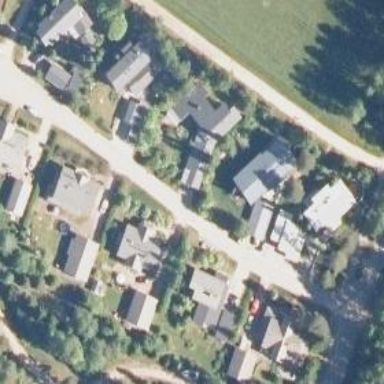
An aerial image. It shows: Living street.